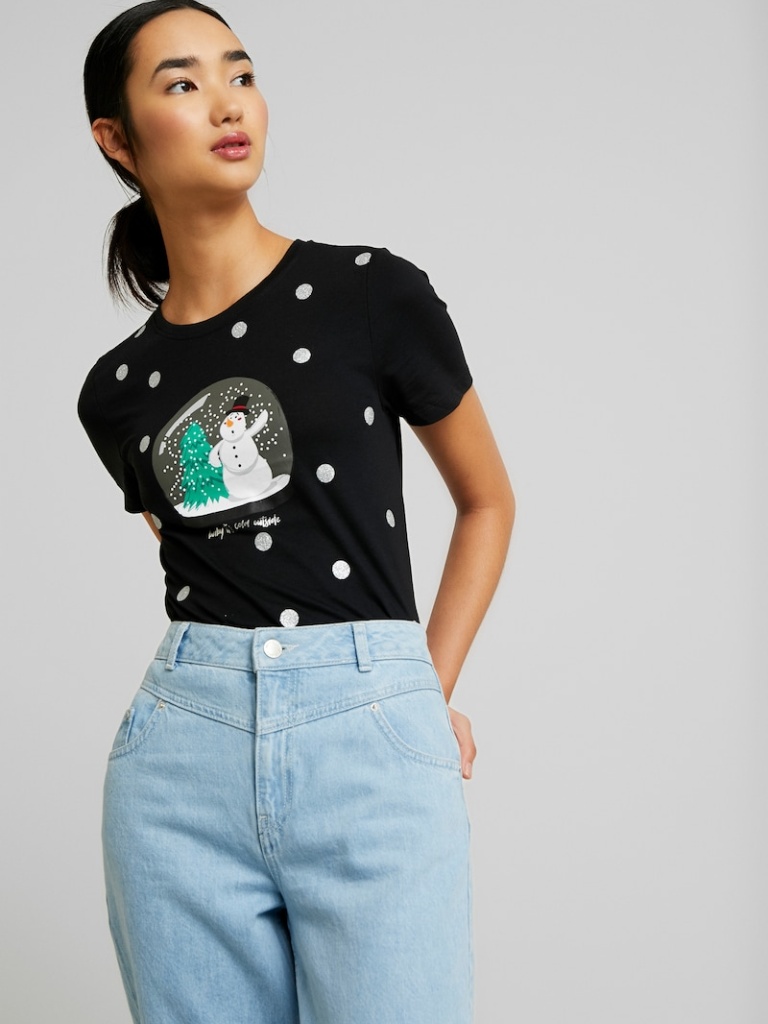
cotton relaxed short sleeve hip length Fully Tucked in crew t-shirt